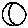
Label: moon